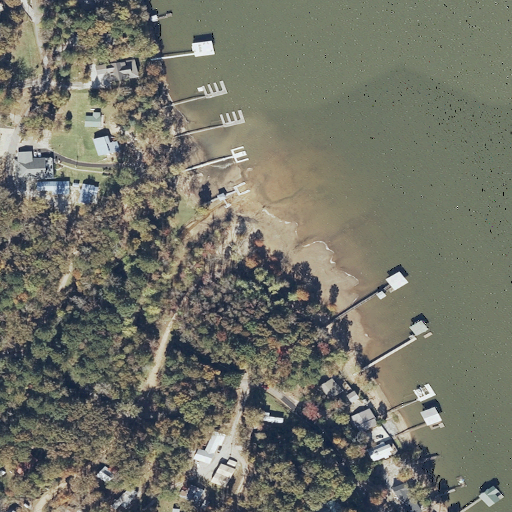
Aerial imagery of valley in Mississippi named Wimbish Hollow containing open water, deciduous forest, open development, low intensity development, pasture, medium intensity development, herbaceous wetlands, woody wetlands, barren land, mixed forest, and shrub